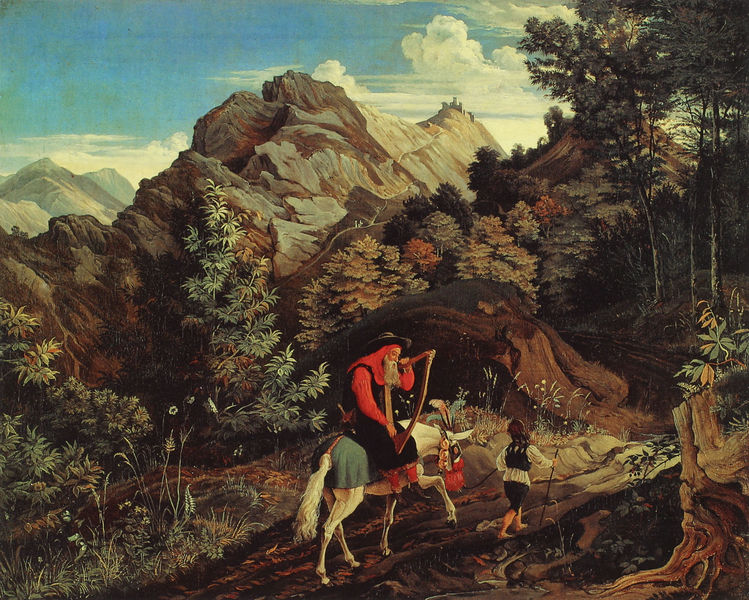
Titel: Heimkehrender Harfner
Künstler: Ludwig Richter
Institution: Dresden, Gemäldegalerie Neue Meister
Schlagwörter: berg, blau, gemälde, himmel, mann, weiß, wolken, bäume, grün, landschaft, sitzen, blumen, braun, grau, hintergrund, holz, hut, schwarz, blüten, gras, rot, weg, alt, bart, hemd, instrument, baumstamm, gräser, natur, adel, kind, pflanzen, wald, pferd, reiter, stock, hufe, pferdedecke, reiten, schweif, berge, gebirge, gipfel, herbst, tannen, farn, junge, weste, barfuss, alter, knabe, seil, adeliger, schimmel, wanderstab, harfe, leier, führen, satteldecke, zitter, riese, knappe, futtersack, ebaum, annen, npferd, berge esel harfe alter mann